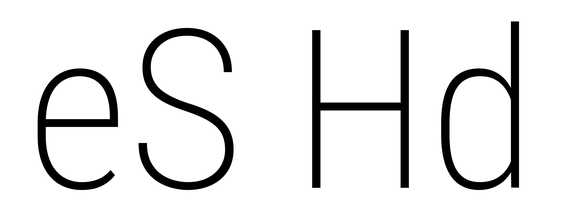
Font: Roboto_Condensed_ExtraLight